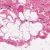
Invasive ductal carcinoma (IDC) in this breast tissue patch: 0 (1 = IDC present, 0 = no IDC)